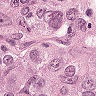
Metastatic tissue present: yes